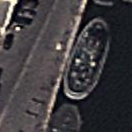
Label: civil